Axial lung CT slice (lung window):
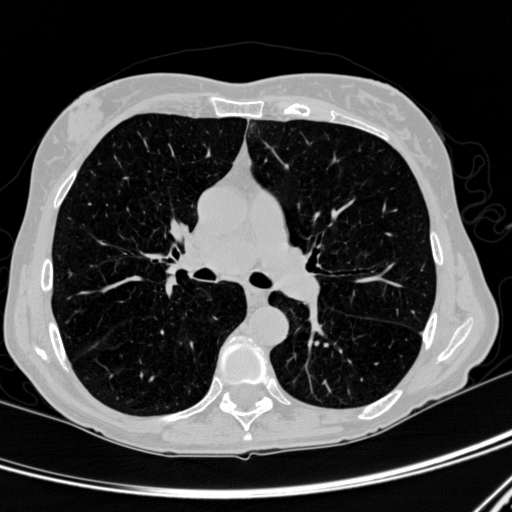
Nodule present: no